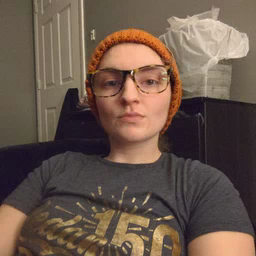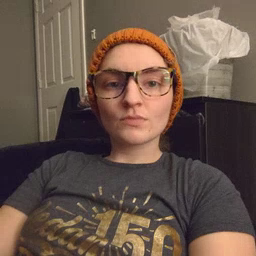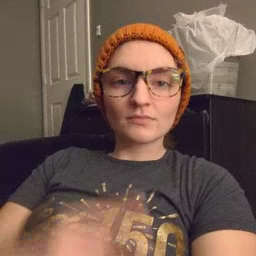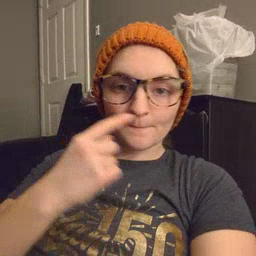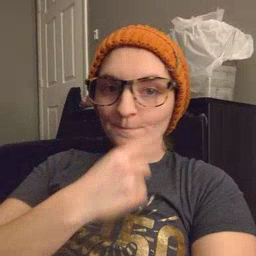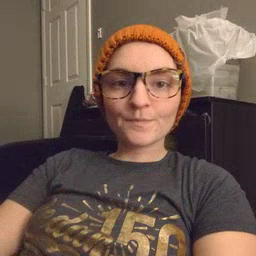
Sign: eye